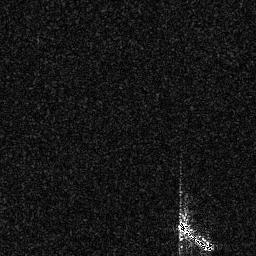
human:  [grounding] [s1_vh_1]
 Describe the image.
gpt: In the satellite image, there is  <ref>1 medium ship </ref> <box>[[68, 85, 83, 96, 0]]</box> located at bottom right.